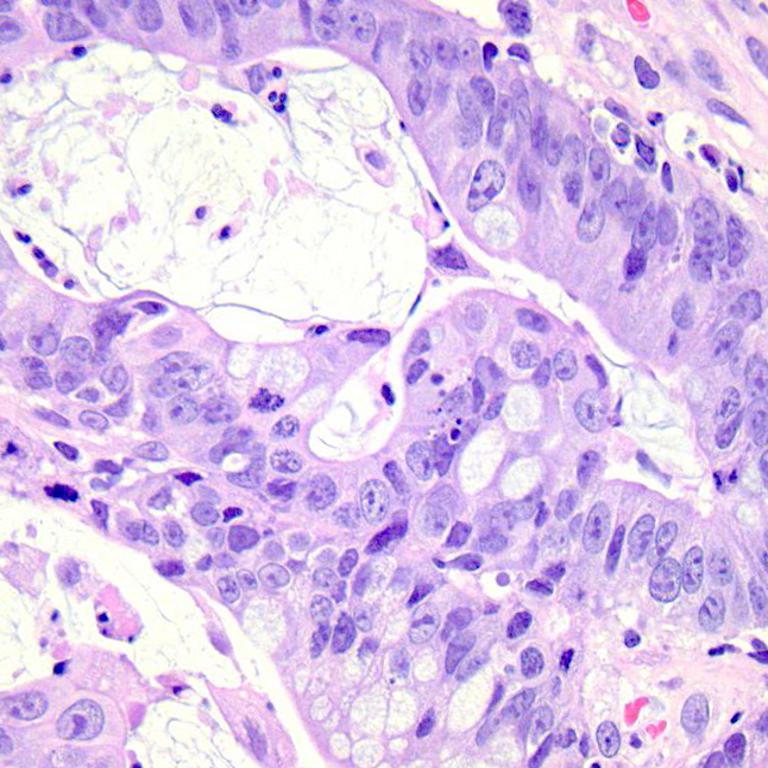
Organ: colon
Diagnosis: adenocarcinomas